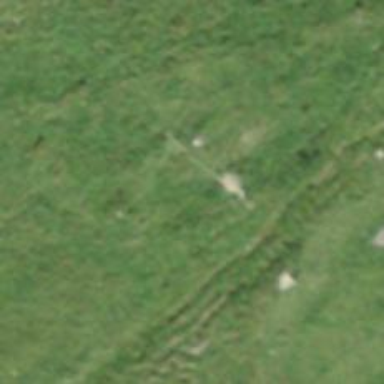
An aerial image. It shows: Grassy track road with grade 4 track type.